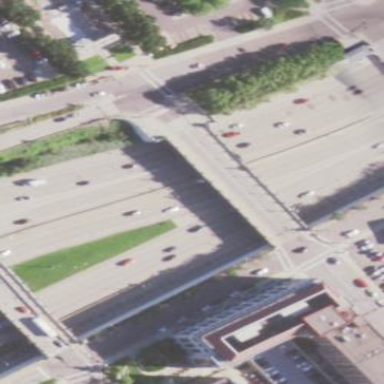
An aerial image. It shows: Bridge with beam structure.